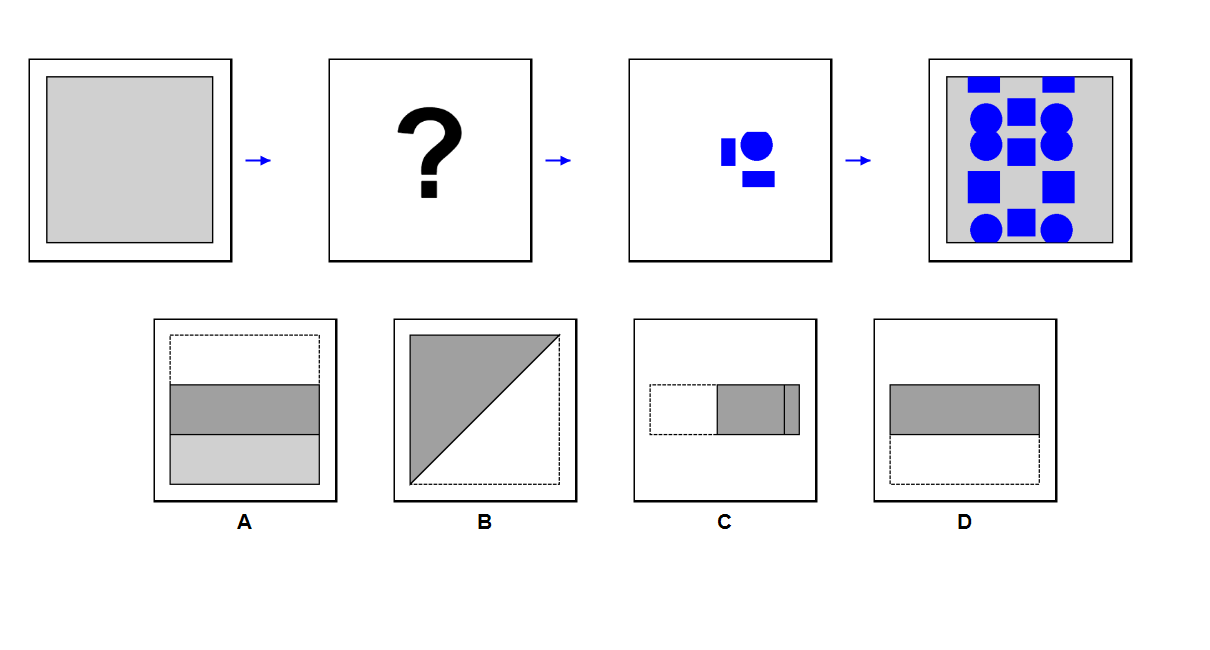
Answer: B